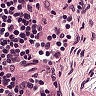
Metastatic tissue present: no